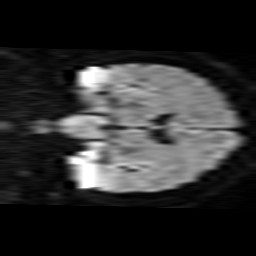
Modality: TRACE
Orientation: coronal
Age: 31
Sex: male
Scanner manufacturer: philips
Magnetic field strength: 1.5 T
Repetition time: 4.821 s
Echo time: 0.07764 s